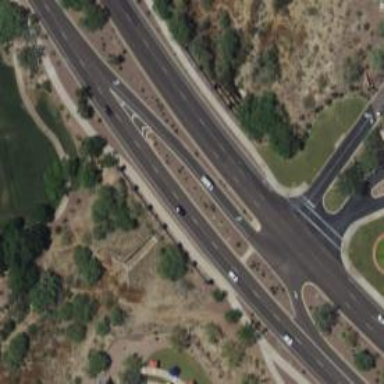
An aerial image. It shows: Secondary link road on asphalt bridge.